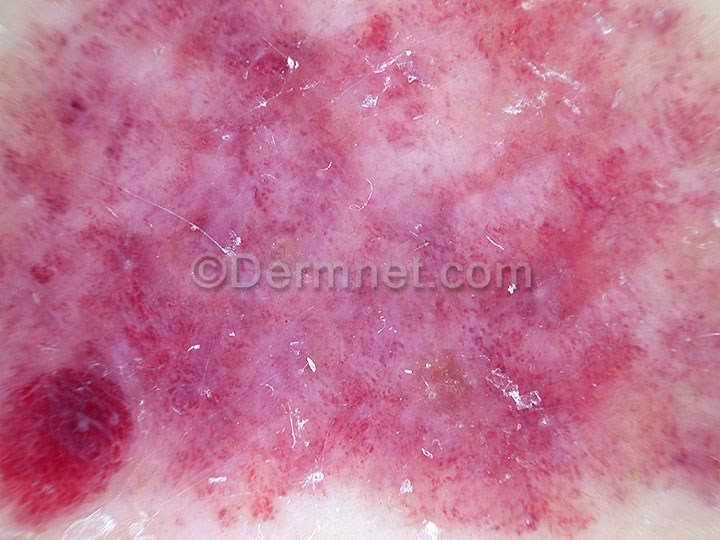
Disease: Vascular Tumors